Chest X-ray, AP view. Patient: 62 years old, sex M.
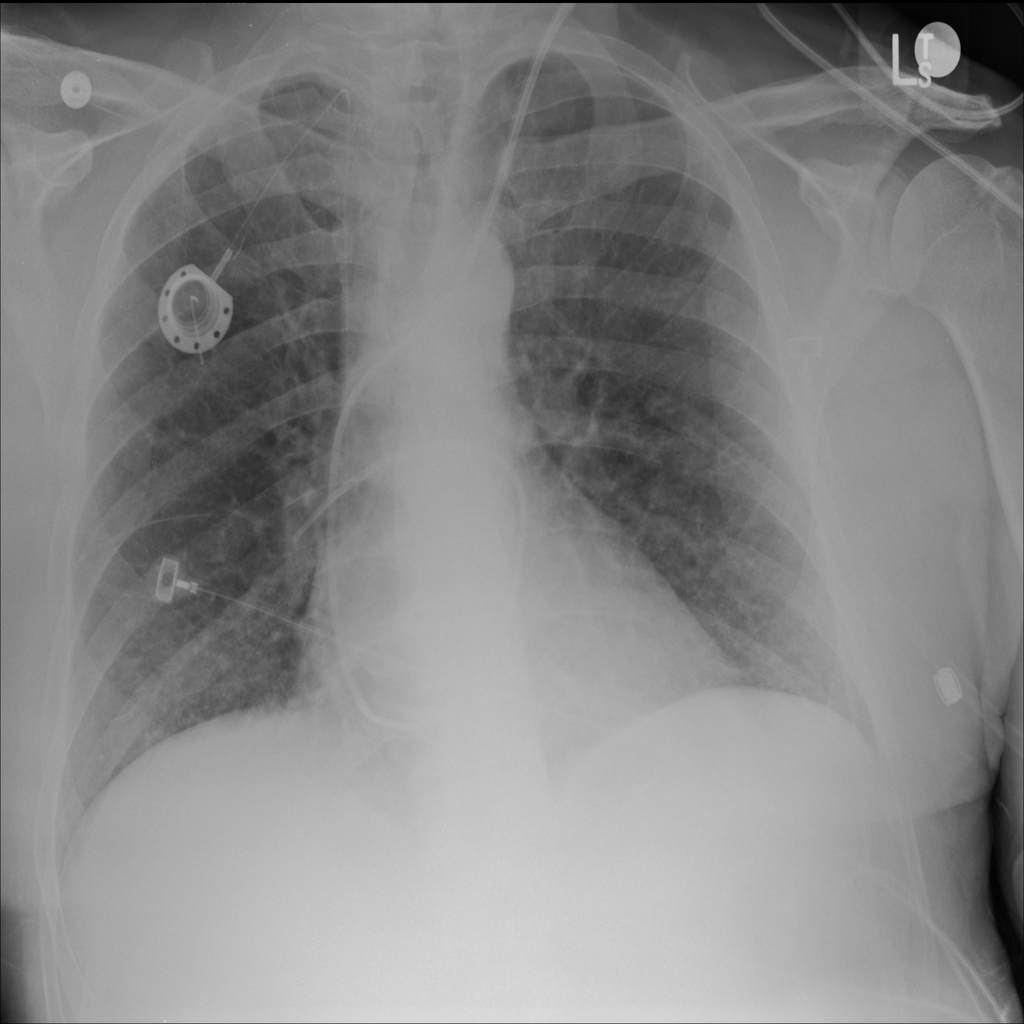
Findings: No Finding